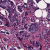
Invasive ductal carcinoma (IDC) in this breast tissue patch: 1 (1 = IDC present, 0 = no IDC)